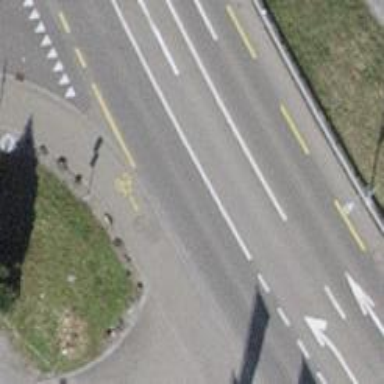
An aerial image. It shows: Asphalt road with primary highway designation. There is dedicated cycle lane on the left.